Question: My Parse cloud code sends back JSON to my iOS app with the following structure:

What I want to do is iterate through this and create a new section in the UITableView for every object in this 'matchCenterArray'.
In this instance, there are three objects in the array, each contains a 'Top 3' NSDictionary whose value is an array of 3 items, each of which is yet another array of properties. As you can see, I want it set up so that each section has 3 cells, one for each of the top 3 items of that respective 'matchCenterArray' object. I then want it to pull the properties of each item and display it in each cell as the 'texLabel', 'detailTextLabel', and thumbnail.
I've tried using a for loop as a solution, but this displays the same item in all cells of the array. This is probably because I'm only looping through matchCenterArray objects, but not additionally looping through items in those objects, as can be seen here:
'''
cell.textLabel.text = [[[[_matchCenterArray objectAtIndex:i] objectForKey:@"Top 3"] objectAtIndex:0]objectForKey:@"Title"];
'''
What I was thinking of doing is nesting a for loop within this one, in place of 'objectAtIndex:0', but sending a message to a for loop doesn't work.
MatchCenterViewController.m:
'''
#import "MatchCenterViewController.h"
#import <UIKit/UIKit.h>
@interface MatchCenterViewController () <UITableViewDataSource, UITableViewDelegate>
@property (nonatomic, strong) UITableView *matchCenter;
@end
@implementation MatchCenterViewController
- (id)initWithNibName:(NSString *)nibNameOrNil bundle:(NSBundle *)nibBundleOrNil
{
self = [super initWithNibName:nibNameOrNil bundle:nibBundleOrNil];
if (self) {
}
return self;
}
- (void)viewDidLoad
{
[super viewDidLoad];
self.matchCenter = [[UITableView alloc] initWithFrame:self.view.bounds style:UITableViewCellStyleSubtitle];
self.matchCenter.frame = CGRectMake(0,50,320,self.view.frame.size.height-100);
_matchCenter.dataSource = self;
_matchCenter.delegate = self;
[self.view addSubview:self.matchCenter];
_matchCenterArray = [[NSArray alloc] init];
}
- (void)viewDidAppear:(BOOL)animated
{
self.matchCenterArray = [[NSArray alloc] init];
[PFCloud callFunctionInBackground:@"MatchCenterTest"
withParameters:@{
@"test": @"Hi",
}
block:^(NSArray *result, NSError *error) {
if (!error) {
_matchCenterArray = result;
[_matchCenter reloadData];
NSLog(@"Result: '%@'", result);
}
}];
}
- (NSInteger)numberOfSectionsInTableView:(UITableView *)tableView
{
return _matchCenterArray.count;
}
//the part where i setup sections and the deleting of said sections
- (CGFloat)tableView:(UITableView *)tableView heightForHeaderInSection:(NSInteger)section {
return 21.0f;
}
- (UIView *)tableView:(UITableView *)tableView viewForHeaderInSection:(NSInteger)section {
UIView *headerView = [[UIView alloc] initWithFrame:CGRectMake(0, 0, 320, 21)];
headerView.backgroundColor = [UIColor lightGrayColor];
// _searchTerm = [[self.matchCenterArray firstObject] objectForKey:@"Search Term"];
UILabel *headerLabel = [[UILabel alloc] initWithFrame:CGRectMake(8, 0, 250, 21)];
// headerLabel.text = [NSString stringWithFormat:@"%@", searchTerm];
// headerLabel.font = [UIFont boldSystemFontOfSize:[UIFont systemFontSize]];
// headerLabel.textColor = [UIColor whiteColor];
headerLabel.backgroundColor = [UIColor lightGrayColor];
[headerView addSubview:headerLabel];
UIButton *button = [UIButton buttonWithType:UIButtonTypeCustom];
button.tag = section + 1000;
button.frame = CGRectMake(300, 2, 17, 17);
[button setImage:[UIImage imageNamed:@"xbutton.png"] forState:UIControlStateNormal];
[button addTarget:self action:@selector(deleteButtonPressed:) forControlEvents:UIControlEventTouchUpInside];
[headerView addSubview:button];
return headerView;
}
- (IBAction)deleteButtonPressed:(UIButton *)sender {
NSLog(@"Search Term: '%@'", _searchTerm);
[PFCloud callFunctionInBackground:@"deleteFromMatchCenter"
withParameters:@{
@"searchTerm": _searchTerm,
}
block:^(NSDictionary *result, NSError *error) {
if (!error) {
NSLog(@"Result: '%@'", result);
}
}];
}
- (NSInteger)tableView:(UITableView *)tableView numberOfRowsInSection:(NSInteger)section
{
return 3;
}
- (UITableViewCell *)tableView:(UITableView *)tableView cellForRowAtIndexPath:(NSIndexPath *)indexPath
{
// Initialize cell
static NSString *CellIdentifier = @"Cell";
UITableViewCell *cell = [tableView dequeueReusableCellWithIdentifier:CellIdentifier];
if (!cell) {
// if no cell could be dequeued create a new one
cell = [[UITableViewCell alloc] initWithStyle:UITableViewCellStyleSubtitle reuseIdentifier:CellIdentifier];
}
for (int i = 0; i<[_matchCenterArray count]; i++) {
// populate dictionary with results
//NSDictionary *matchCenterDictionary= [_matchCenterArray objectAtIndex:indexPath.row];
// title of the item
cell.textLabel.text = [[[[_matchCenterArray objectAtIndex:i] objectForKey:@"Top 3"] objectAtIndex:0]objectForKey:@"Title"];
cell.textLabel.font = [UIFont boldSystemFontOfSize:12];
// price of the item
cell.detailTextLabel.text = [NSString stringWithFormat:@"$%@", [[[[_matchCenterArray objectAtIndex:i] objectForKey:@"Top 3"] objectAtIndex:0]objectForKey:@"Price"]];
cell.detailTextLabel.textColor = [UIColor colorWithRed:0/255.0f green:127/255.0f blue:31/255.0f alpha:1.0f];
// image of the item
NSData *imageData = [NSData dataWithContentsOfURL:[NSURL URLWithString:[[[[_matchCenterArray objectAtIndex:i] objectForKey:@"Top 3"] objectAtIndex:0] objectForKey:@"Image URL"]]];
[[cell imageView] setImage:[UIImage imageWithData:imageData]];
//imageView.frame = CGRectMake(45.0,10.0,10,10);
}
return cell;
}
- (void)didReceiveMemoryWarning
{
[super didReceiveMemoryWarning];
// Dispose of any resources that can be recreated.
}
/*
#pragma mark - Navigation
- (void)prepareForSegue:(UIStoryboardSegue *)segue sender:(id)sender
{
// Get the new view controller using [segue destinationViewController].
// Pass the selected object to the new view controller.
}
*/
@end
'''
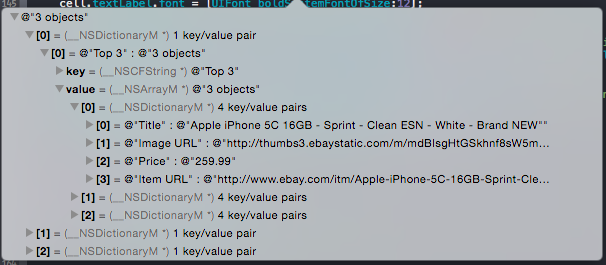
Answer: Forget about the loops, the delegate method already run on a loop where the iteration number is equal to the datasource count.
'''
- (NSInteger)numberOfSectionsInTableView:(UITableView *)tableView
{
return _matchCenterArray.count;
}
'''
'''
- (NSInteger)tableView:(UITableView *)tableView
numberOfRowsInSection:(NSInteger)section{
return _matchCenterArray[section][@"Top 3"].count;
}
'''
'''
- (UITableViewCell *)tableView:(UITableView *)tableView
cellForRowAtIndexPath:(NSIndexPath *)indexPath{
// Initialize cell
static NSString *CellIdentifier = @"Cell";
UITableViewCell *cell = [tableView dequeueReusableCellWithIdentifier:CellIdentifier];
if (!cell) {
// if no cell could be dequeued create a new one
cell = [[UITableViewCell alloc] initWithStyle:UITableViewCellStyleSubtitle
reuseIdentifier:CellIdentifier];
}
// title of the item
cell.textLabel.text = _matchCenterArray[indexPath.section][@"Top 3"][indexPath.row][@"Title"];
cell.textLabel.font = [UIFont boldSystemFontOfSize:12];
// price of the item
cell.detailTextLabel.text = [NSString stringWithFormat:@"$%@", _matchCenterArray[indexPath.section][@"Top 3"][indexPath.row][@"Price"];
cell.detailTextLabel.textColor = [UIColor colorWithRed:0/255.0f green:127/255.0f blue:31/255.0f alpha:1.0f];
// image of the item
NSData *imageData = [NSData dataWithContentsOfURL:[NSURL URLWithString:_matchCenterArray[indexPath.section][@"Top 3"][indexPath.row][@"Image URL"]]];
[[cell imageView] setImage:[UIImage imageWithData:imageData]];
return cell;
}
'''
- - <URL>